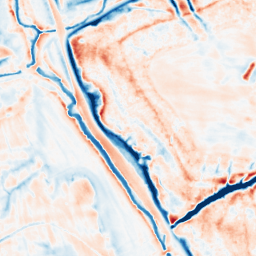
Category: multiscale
Decomposition family: dog_multiscale
Decomposition parameters: sigma_ratio: 1.6
n_scales: 5
base_sigma: 0.5
Upsampling method: bilinear
Upsampling parameters: scale: 4
Upsampling scale: 4